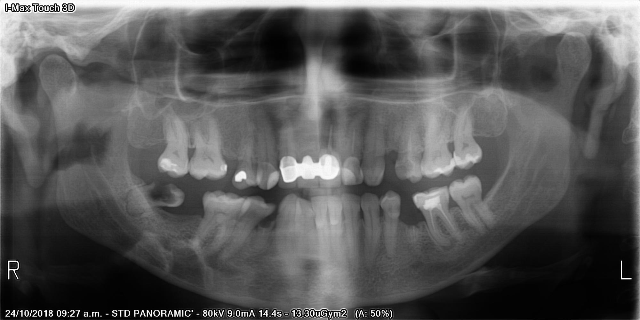
adult